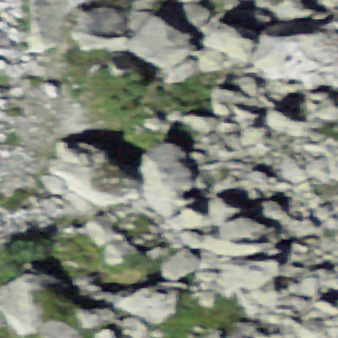
Label: bouldering_area